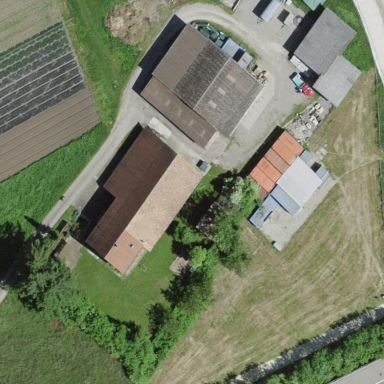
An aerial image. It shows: Farmyard area.